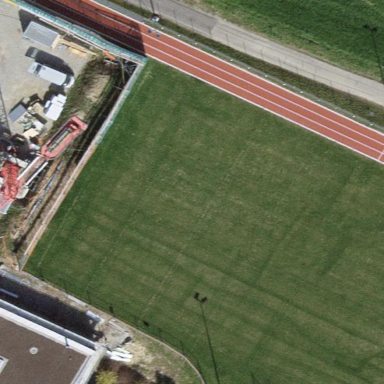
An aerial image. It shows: Soccer pitch with grass surface for leisure and sports.